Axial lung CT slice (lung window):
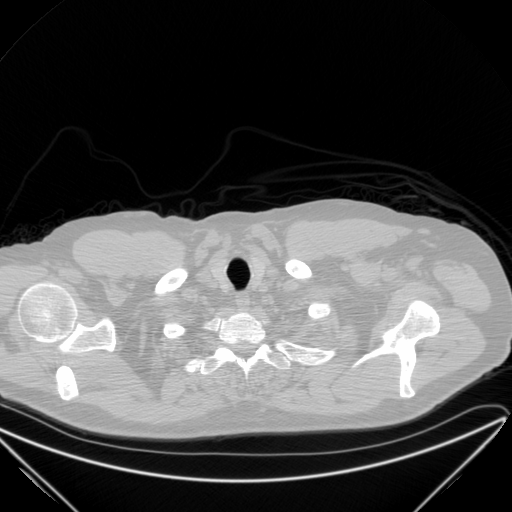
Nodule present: no